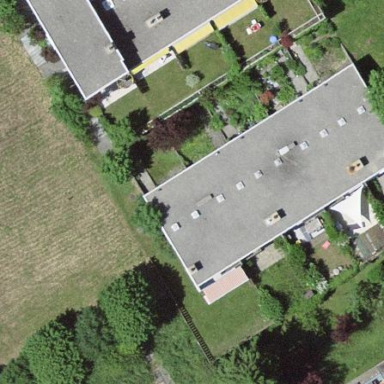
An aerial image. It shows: Residential building.